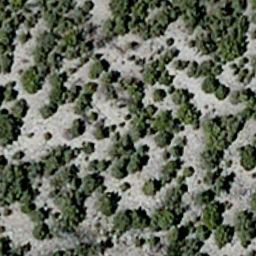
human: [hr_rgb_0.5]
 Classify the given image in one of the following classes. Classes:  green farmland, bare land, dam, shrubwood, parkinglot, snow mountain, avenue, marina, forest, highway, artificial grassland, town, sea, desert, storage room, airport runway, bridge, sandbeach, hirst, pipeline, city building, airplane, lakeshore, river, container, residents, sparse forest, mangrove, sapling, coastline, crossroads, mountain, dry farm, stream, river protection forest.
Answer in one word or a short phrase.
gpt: sparse forest